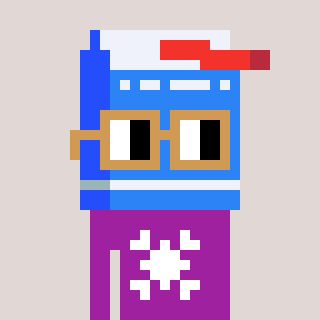
a pixel art character with square brown glasses, a milk-shaped head and a magenta-colored body on a warm background